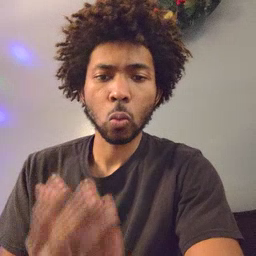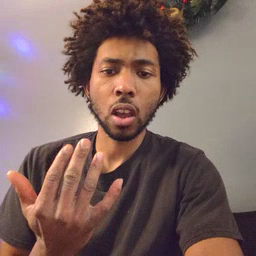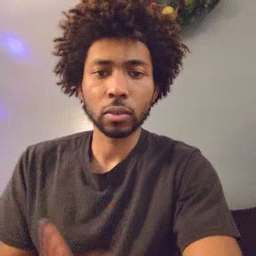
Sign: wait